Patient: sex M, age 78
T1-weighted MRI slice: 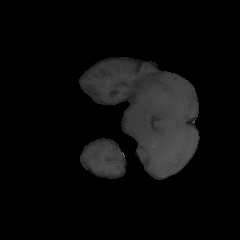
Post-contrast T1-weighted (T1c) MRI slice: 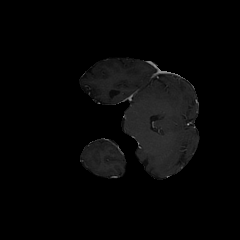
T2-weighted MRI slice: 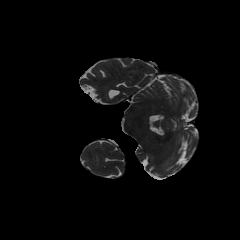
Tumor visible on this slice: no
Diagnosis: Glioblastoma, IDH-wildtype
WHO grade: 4